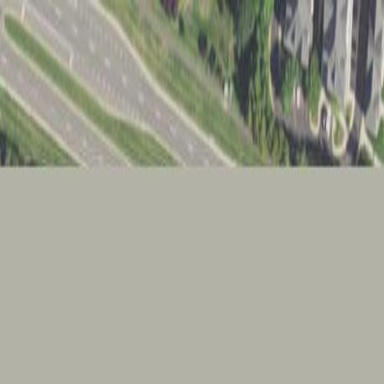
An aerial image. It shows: Kerb barrier.